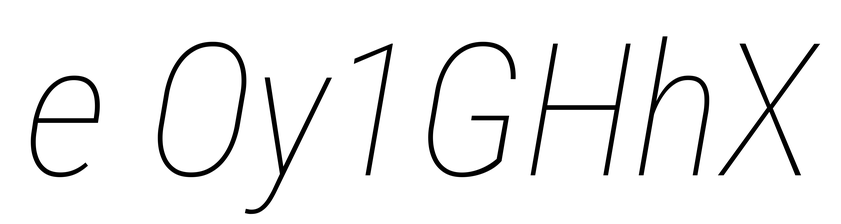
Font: Roboto-Italic_Condensed_Thin_Italic